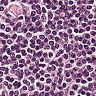
Metastatic tissue present: no